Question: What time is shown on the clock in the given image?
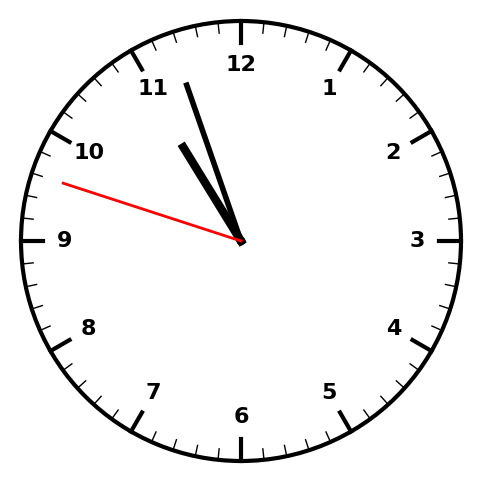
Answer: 10:56:48